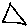
Label: triangle